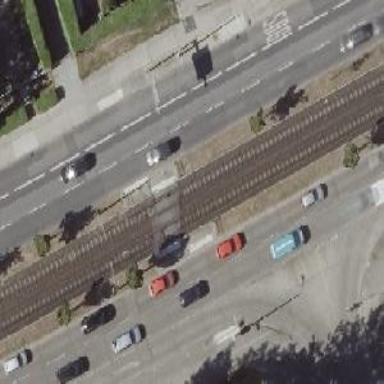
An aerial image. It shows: Traffic island located on footway.